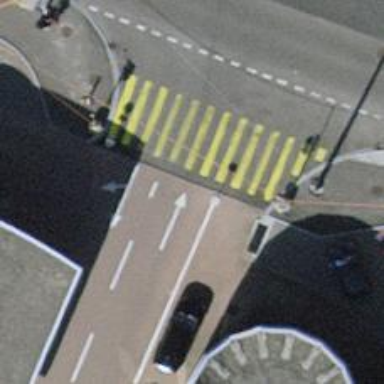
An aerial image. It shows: Road with traffic signals.